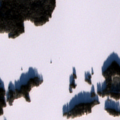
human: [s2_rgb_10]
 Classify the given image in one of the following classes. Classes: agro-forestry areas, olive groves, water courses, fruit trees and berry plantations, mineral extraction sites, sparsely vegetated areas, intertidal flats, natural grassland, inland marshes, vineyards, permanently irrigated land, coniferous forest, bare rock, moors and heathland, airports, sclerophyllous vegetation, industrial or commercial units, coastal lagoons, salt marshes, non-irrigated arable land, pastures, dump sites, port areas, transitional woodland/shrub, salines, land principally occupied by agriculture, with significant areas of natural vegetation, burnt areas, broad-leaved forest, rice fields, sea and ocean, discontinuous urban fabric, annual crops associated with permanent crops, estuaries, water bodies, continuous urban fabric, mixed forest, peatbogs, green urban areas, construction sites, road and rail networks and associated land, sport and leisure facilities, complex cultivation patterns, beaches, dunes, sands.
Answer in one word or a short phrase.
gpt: coniferous forest, water bodies